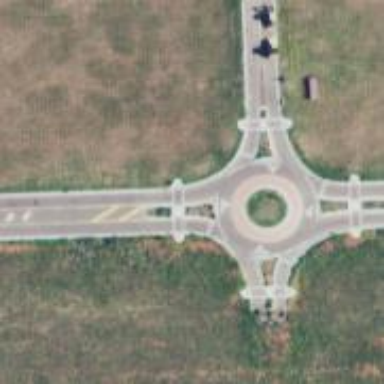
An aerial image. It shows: Residential road that intersects with roundabout.